This time-frequency spectrogram was computed from a bearing vibration snapshot; brighter regions carry more energy. Diagnose the bearing from this image, choosing from: normal, inner_race, outer_race, ball.
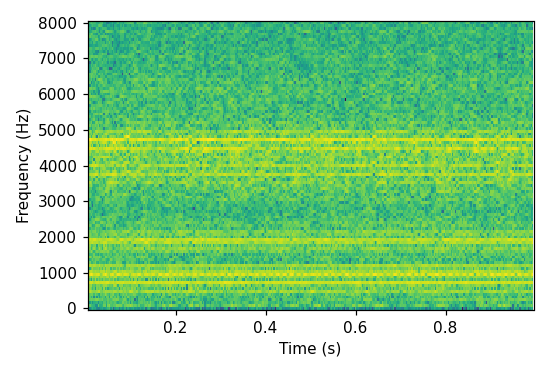
Answer: outer_race